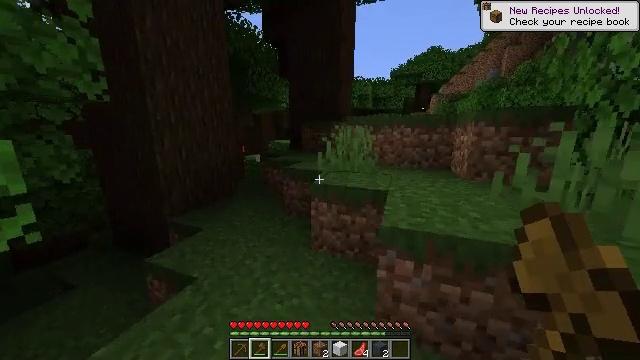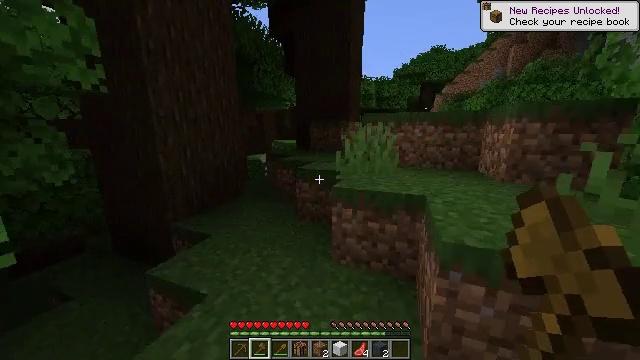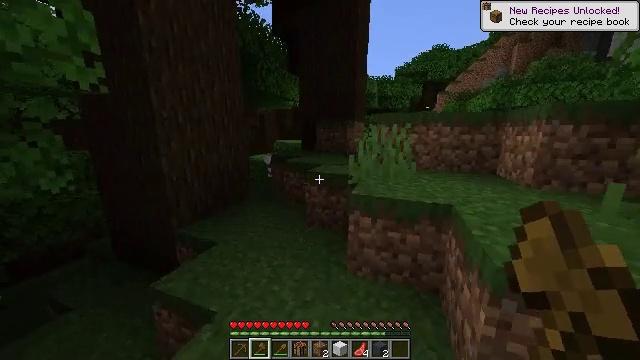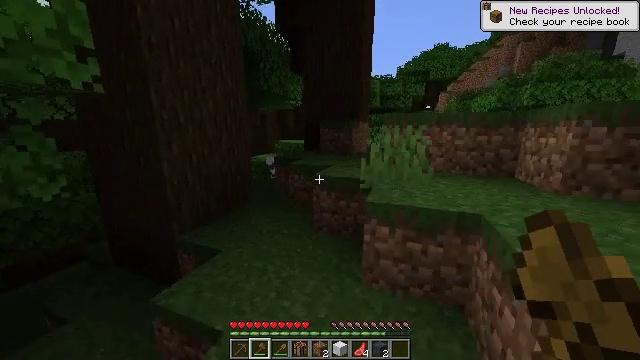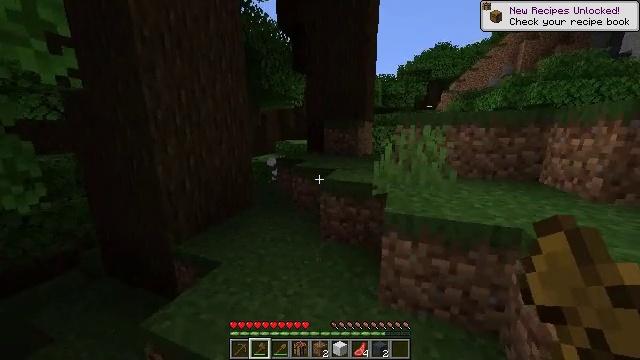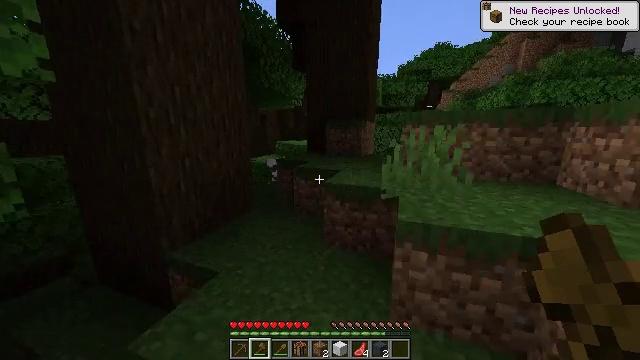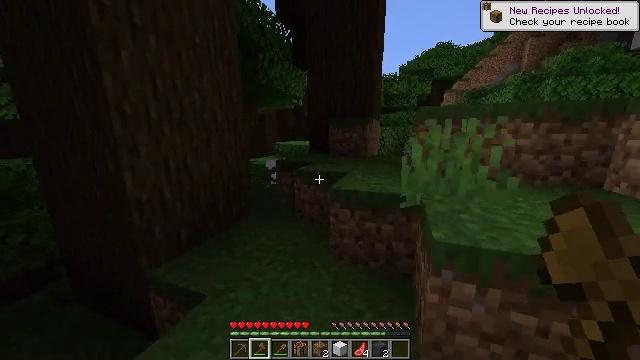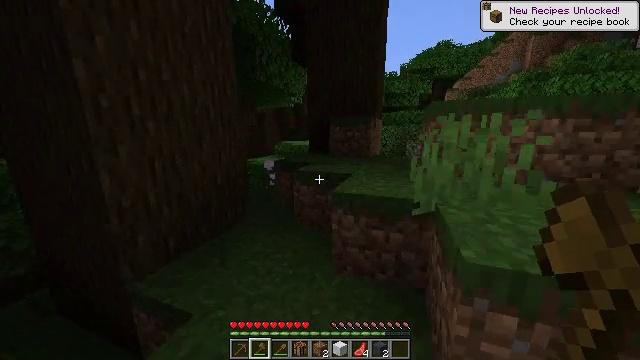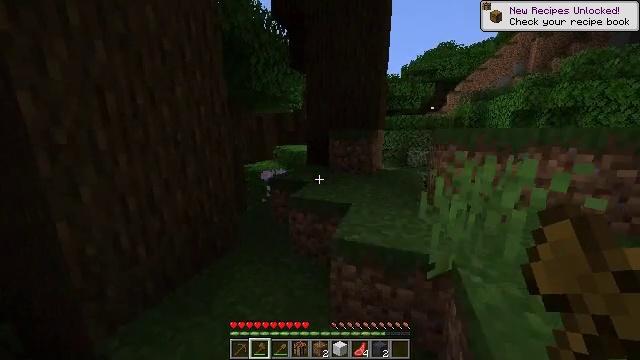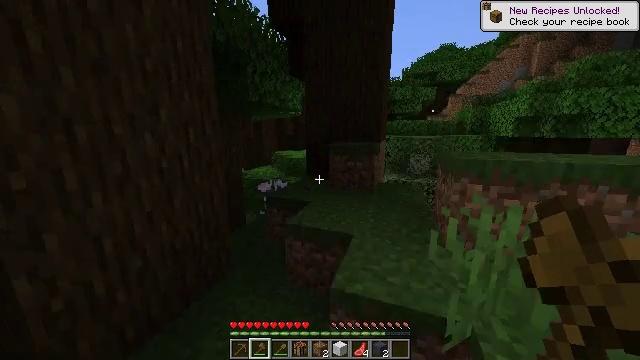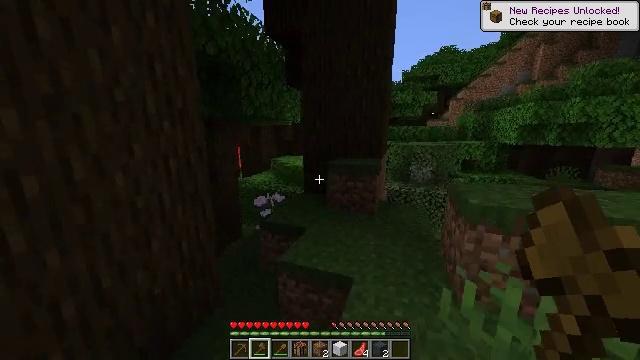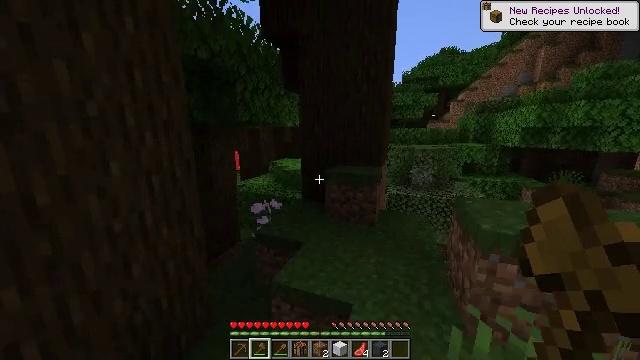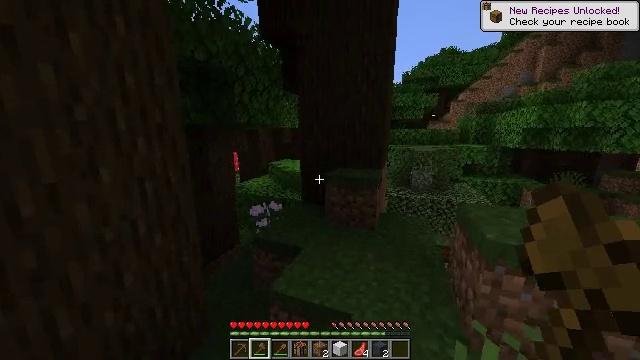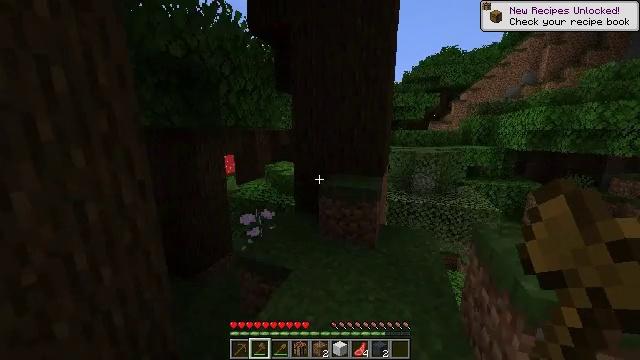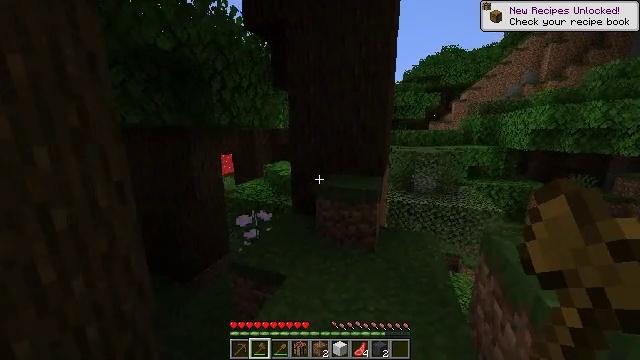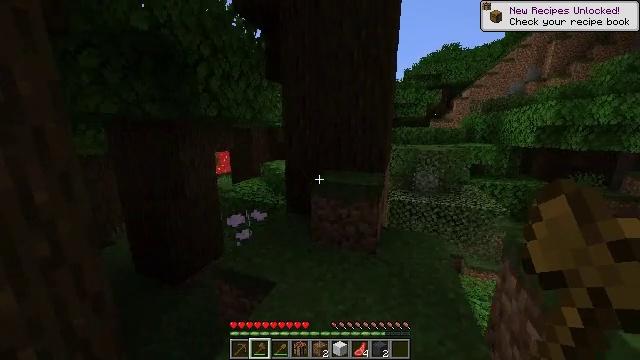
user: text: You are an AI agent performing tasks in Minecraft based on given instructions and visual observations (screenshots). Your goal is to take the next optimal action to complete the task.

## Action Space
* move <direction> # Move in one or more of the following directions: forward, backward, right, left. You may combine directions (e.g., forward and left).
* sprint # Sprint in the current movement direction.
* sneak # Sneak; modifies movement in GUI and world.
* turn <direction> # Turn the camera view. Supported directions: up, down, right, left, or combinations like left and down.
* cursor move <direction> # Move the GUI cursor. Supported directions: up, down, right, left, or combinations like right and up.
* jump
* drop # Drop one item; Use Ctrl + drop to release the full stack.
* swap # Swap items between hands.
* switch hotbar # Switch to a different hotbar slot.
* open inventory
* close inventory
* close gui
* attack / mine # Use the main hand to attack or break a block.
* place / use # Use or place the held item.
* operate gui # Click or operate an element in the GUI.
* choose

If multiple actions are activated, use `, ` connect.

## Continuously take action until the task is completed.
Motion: motion action
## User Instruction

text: Pick the peony from the grass.
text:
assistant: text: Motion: move forward and move left, sprint
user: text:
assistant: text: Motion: move forward and move left, sprint
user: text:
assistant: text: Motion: move forward, sprint
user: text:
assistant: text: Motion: move forward, sprint
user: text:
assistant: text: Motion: move forward, sprint
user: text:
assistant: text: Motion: move forward, sprint
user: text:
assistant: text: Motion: move forward, sprint
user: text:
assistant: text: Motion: move forward, sprint, jump
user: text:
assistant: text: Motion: move forward and move right, sprint, jump
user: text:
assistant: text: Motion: move forward and move right, sprint, jump
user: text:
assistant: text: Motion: move forward and move right, sprint, jump
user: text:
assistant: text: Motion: move forward and move right, sprint
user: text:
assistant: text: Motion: move forward and move right, sprint
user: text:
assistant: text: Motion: move forward, sprint
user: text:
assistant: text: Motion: move forward, sprint
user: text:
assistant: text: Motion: move forward, sprint, turn right and down
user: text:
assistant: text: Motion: move forward, sprint, turn right and down
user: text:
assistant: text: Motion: move forward, sprint, turn down
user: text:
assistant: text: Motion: move forward, sprint, turn down
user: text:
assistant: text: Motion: move forward, sprint, turn left and down
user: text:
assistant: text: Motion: move forward, sprint, turn left
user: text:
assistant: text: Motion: move forward and move left, sprint, turn left and up
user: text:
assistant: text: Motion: move forward and move left, sprint, turn left
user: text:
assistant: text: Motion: move forward and move left, sprint
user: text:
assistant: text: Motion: move forward and move left, sprint
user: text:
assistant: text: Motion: move forward and move left, sprint, turn right
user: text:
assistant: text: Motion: move forward, sprint, turn right
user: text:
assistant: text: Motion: move forward, sprint, turn right
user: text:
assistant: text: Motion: move forward, sprint, turn right and down
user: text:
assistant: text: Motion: move forward, sprint, turn right and down